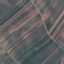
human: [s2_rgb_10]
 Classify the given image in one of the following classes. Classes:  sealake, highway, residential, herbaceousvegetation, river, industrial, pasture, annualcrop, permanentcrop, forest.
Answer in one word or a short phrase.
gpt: PermanentCrop